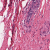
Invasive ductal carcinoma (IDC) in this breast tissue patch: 0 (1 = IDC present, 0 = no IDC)